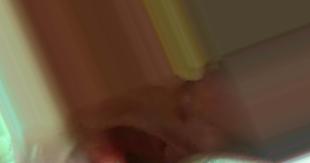
Condition: Mouth Ulcer